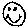
Label: smiley face